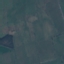
Land use / land cover class: Pasture